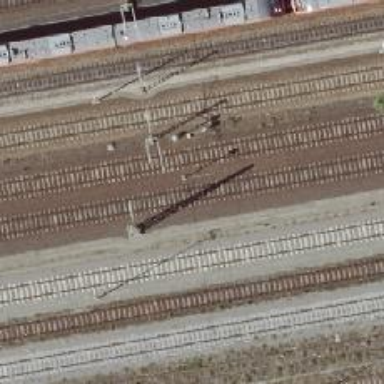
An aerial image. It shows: Railway signal.